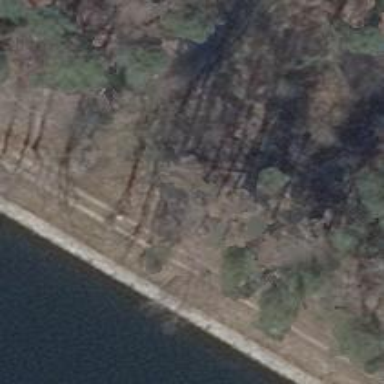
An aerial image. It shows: Grass path with grade 4 track type. The path is impassable due to its rough and bumpy surface.